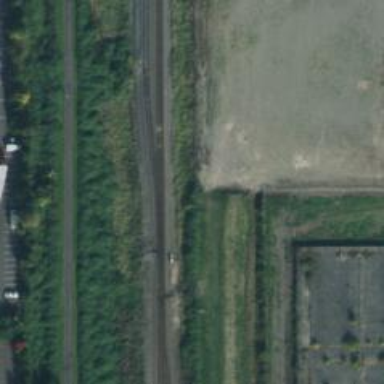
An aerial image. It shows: Railway siding with rails.